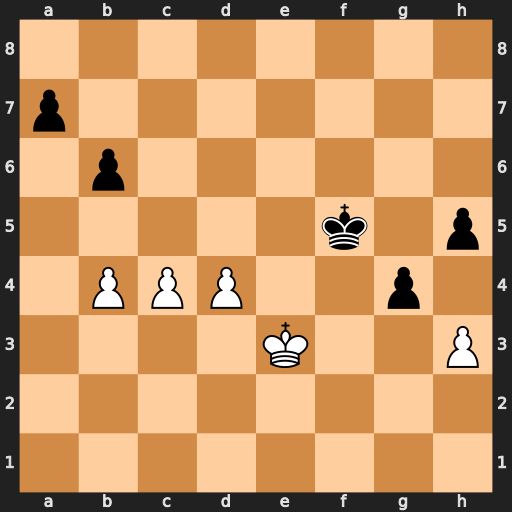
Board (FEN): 8/p7/1p6/5k1p/1PPP2p1/4K2P/8/8
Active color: w
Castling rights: -
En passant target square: -
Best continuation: hxg4+ Kxg4 b5 Kf5 Kf3 h4 Ke3